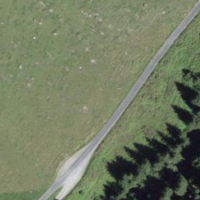
EUNIS habitat code: 23
Species observed at this site:
Leucojum vernum